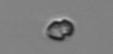
Label: Heterocapsa_rotundata